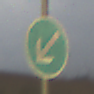
Verkehrszeichen: VorgeschriebeneVorbeifahrtLinks
Umgebung: Outdoor, Nature
Tageszeit: MorningAfternoon
Wetter: Overcast
Licht: Natural
Jahreszeit: NotSpecified
Kontrast: LowContrast